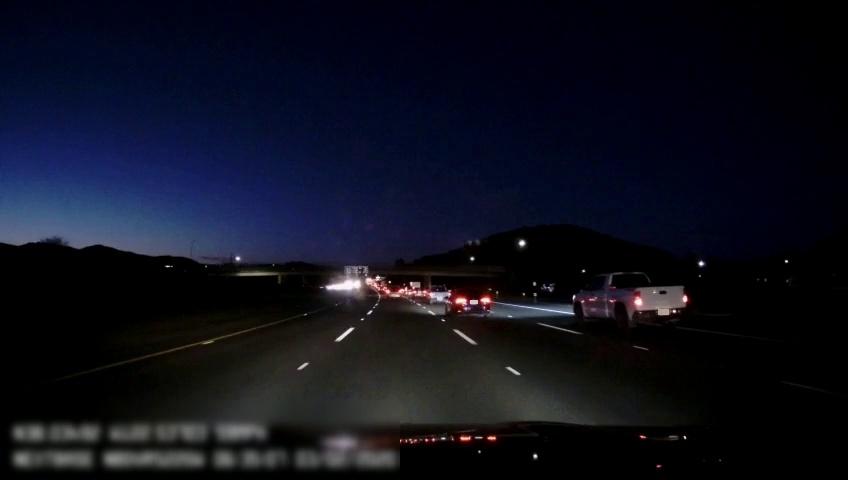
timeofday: Night
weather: Other
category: Drivable Space
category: Vehicles | SUV
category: Vehicles | Car
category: Vehicles | SUV
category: Vehicles | Truck
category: Vehicles | Truck
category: Lanes | Alternate Lane
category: Lanes | Current Lane
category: Lanes | Current Lane
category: Lanes | Alternate Lane
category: Lanes | Alternate Lane
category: Traffic | Signs